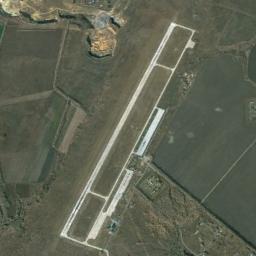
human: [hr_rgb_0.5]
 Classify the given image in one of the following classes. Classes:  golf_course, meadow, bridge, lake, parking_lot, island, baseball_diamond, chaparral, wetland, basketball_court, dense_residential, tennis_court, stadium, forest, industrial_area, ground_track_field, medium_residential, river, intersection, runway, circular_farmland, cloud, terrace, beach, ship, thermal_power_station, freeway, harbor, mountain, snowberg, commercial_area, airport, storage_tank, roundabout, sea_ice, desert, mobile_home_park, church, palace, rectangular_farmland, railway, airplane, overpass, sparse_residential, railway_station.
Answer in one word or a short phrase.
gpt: airport